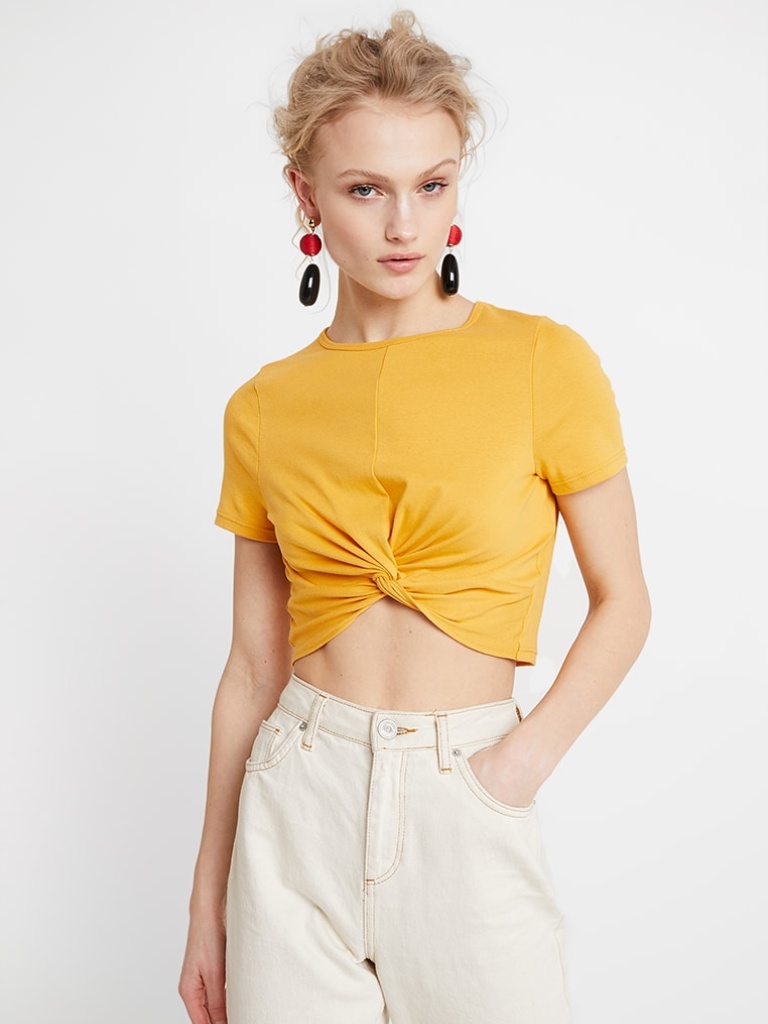
cotton tight short sleeve cropped length Untucked crew t-shirt